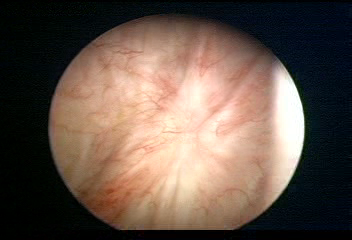
Modality: WLC
Class: Anatomical landmarks
Subclass: ResectionScar
Bladder cancer association: No
Annotated structures: Resection scar